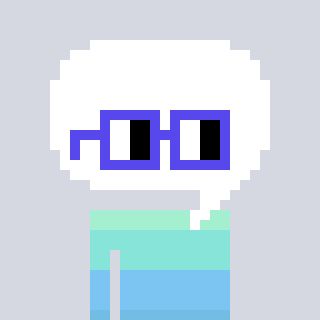
a pixel art character with square blue glasses, a speech bubble-shaped head and a grayscale-colored body on a cool background